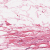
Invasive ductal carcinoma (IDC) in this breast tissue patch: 0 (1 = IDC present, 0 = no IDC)